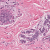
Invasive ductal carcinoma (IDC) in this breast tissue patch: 0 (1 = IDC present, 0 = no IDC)